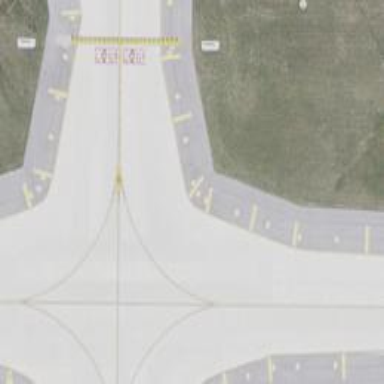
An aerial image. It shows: View of taxiway at the airport.